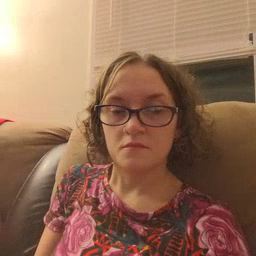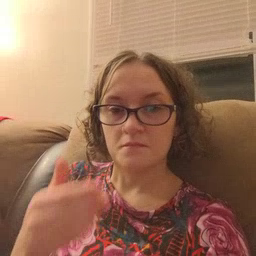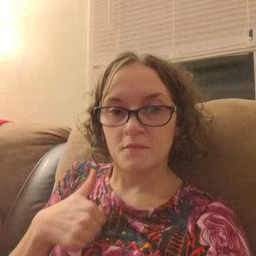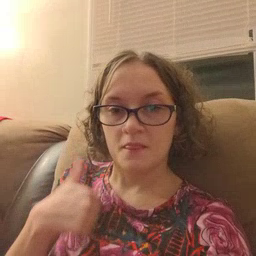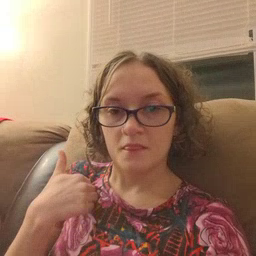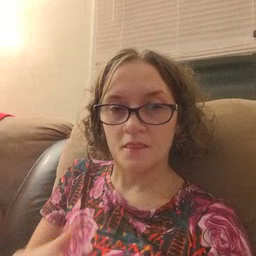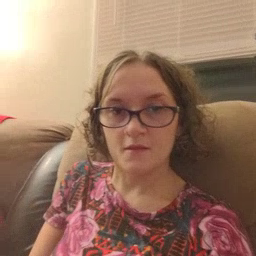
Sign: bath